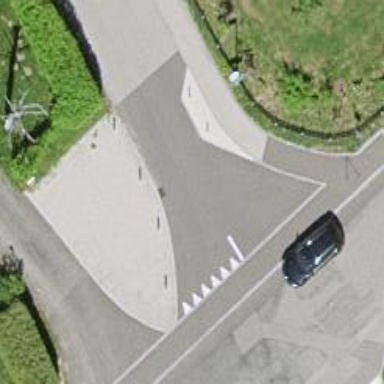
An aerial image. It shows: Zebra crossing on the road.